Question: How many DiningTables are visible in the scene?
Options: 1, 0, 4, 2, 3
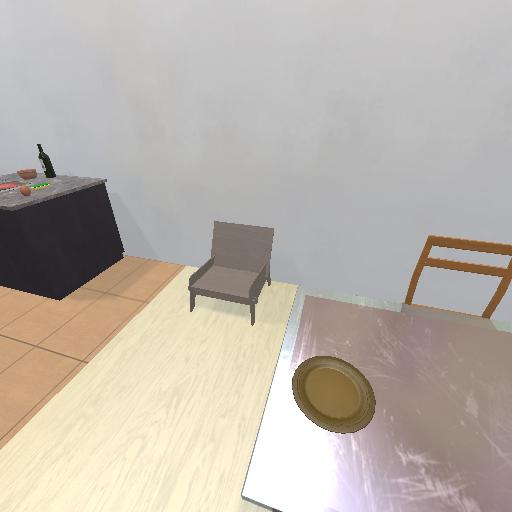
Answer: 1